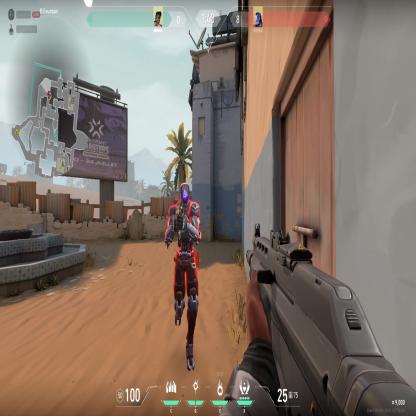
Label: enemy